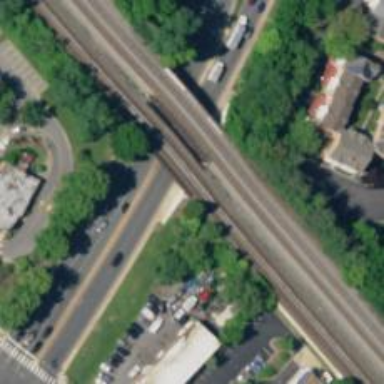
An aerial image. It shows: Bridge for electrified rail.